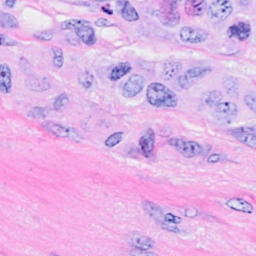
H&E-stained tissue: Breast